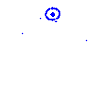
Particle: kaon